Chest X-ray:
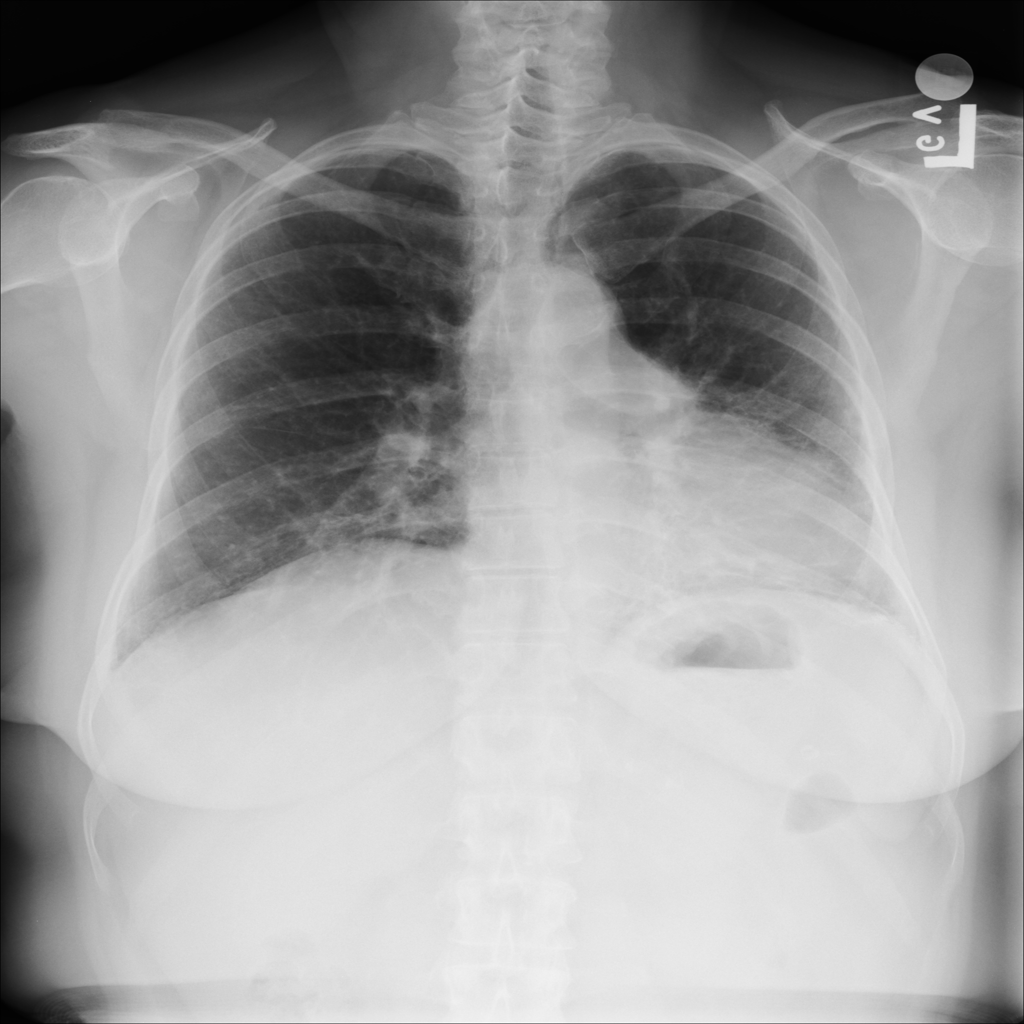
Findings: Consolidation, Pleural Thickening
No abnormal finding: no